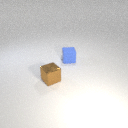
small blue rubber cube to the right of small brown metal cube